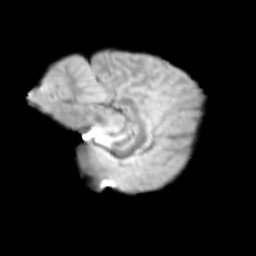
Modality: T2w
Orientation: sagittal
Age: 11
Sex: female
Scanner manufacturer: siemens
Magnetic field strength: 3 T
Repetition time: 3.8 s
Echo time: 0.07 s